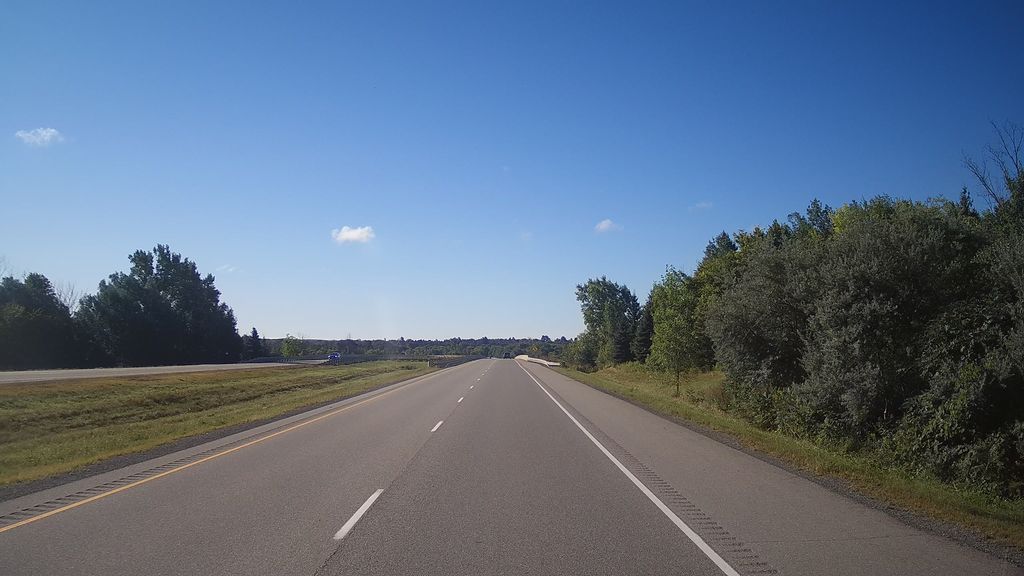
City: ottawa-gatineau